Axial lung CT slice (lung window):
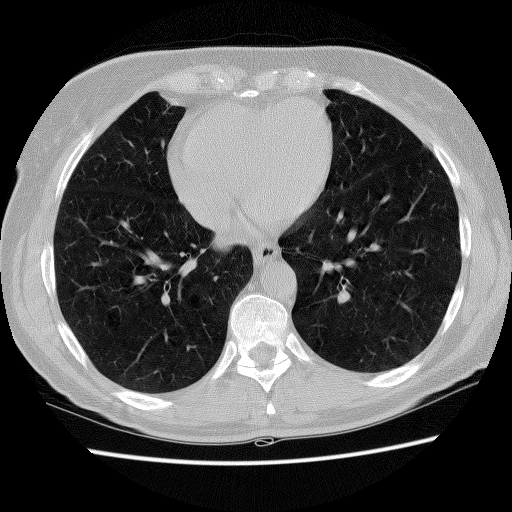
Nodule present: no